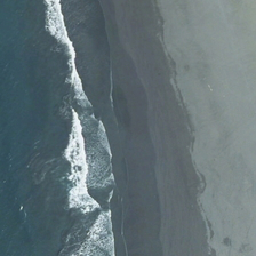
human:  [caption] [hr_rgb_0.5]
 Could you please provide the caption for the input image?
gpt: The sea is blue and the waves are white.

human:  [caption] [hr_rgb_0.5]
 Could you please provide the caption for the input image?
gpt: The sea is blue and the waves are white.

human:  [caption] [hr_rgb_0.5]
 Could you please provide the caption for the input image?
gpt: The beach and the surging waves.

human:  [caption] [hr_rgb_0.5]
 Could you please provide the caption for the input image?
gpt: The sea is blue and the waves are white.

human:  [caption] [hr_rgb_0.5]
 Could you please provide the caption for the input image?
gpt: The beach and the surging waves.